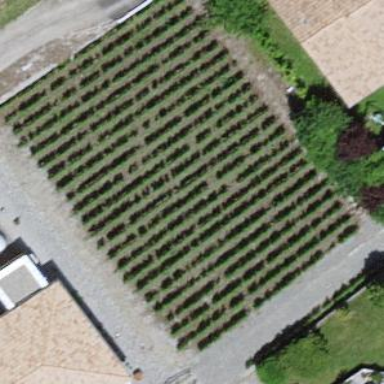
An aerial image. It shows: Vineyard with grape crops.